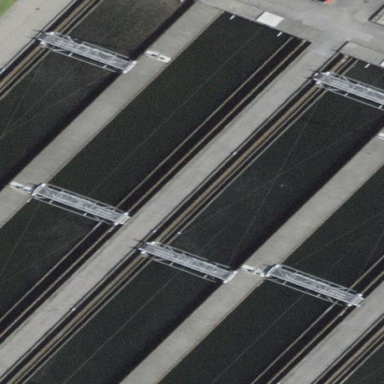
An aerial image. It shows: Image of wastewater.